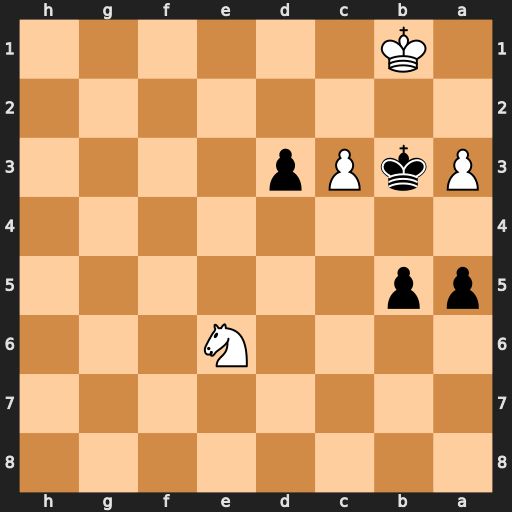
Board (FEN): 8/8/4N3/pp6/8/PkPp4/8/1K6
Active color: b
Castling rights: -
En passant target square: -
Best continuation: d2 Nc5+ Kxc3 Ne4+ Kd3 Nxd2 Kxd2 a4 b4